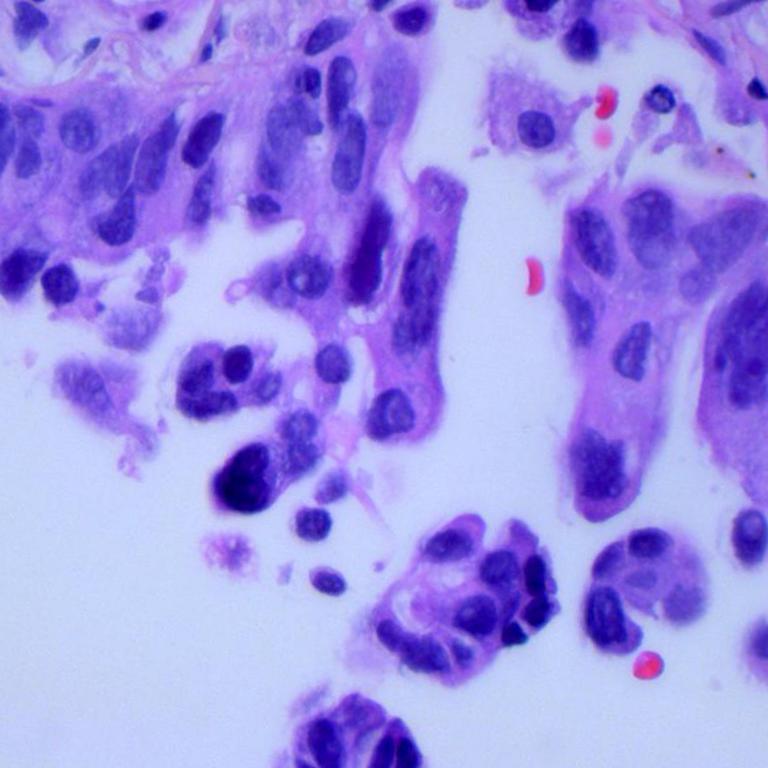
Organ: lung
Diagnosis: adenocarcinomas